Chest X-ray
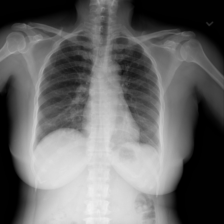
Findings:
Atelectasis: negative
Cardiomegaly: negative
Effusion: negative
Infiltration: negative
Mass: negative
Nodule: negative
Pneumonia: negative
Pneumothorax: negative
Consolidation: negative
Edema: negative
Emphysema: negative
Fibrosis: negative
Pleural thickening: negative
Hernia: negative